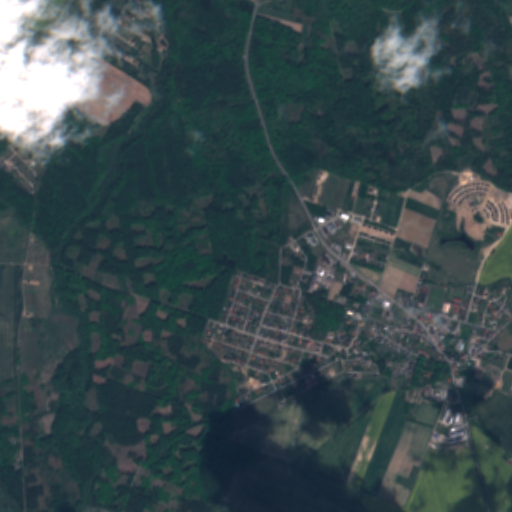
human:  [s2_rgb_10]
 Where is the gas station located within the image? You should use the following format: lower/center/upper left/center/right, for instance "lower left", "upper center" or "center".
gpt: The gas station is located in the center of the image.
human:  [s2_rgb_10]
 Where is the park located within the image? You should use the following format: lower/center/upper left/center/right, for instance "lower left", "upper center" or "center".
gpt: The park is located in the center right of the image.
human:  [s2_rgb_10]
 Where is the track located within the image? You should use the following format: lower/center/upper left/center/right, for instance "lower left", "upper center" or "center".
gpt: The track is located in the center right of the image.
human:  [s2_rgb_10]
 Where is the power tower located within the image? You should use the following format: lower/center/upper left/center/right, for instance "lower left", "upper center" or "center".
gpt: There is no power tower in the image.